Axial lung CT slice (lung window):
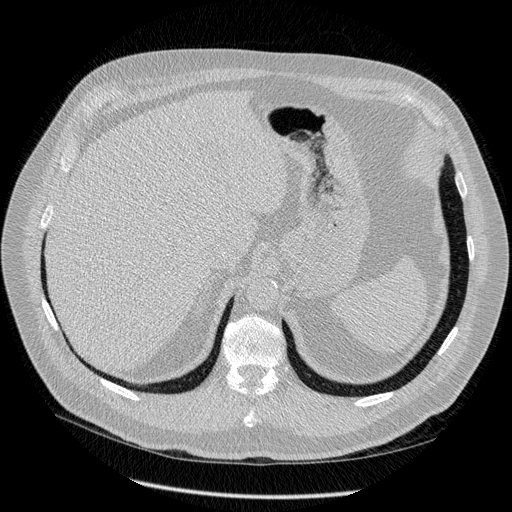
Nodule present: no